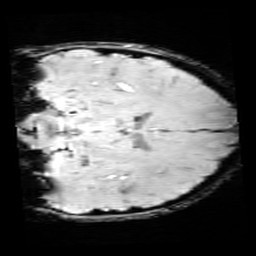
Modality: SWI
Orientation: coronal
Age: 13
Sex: male
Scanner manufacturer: siemens
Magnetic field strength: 3 T
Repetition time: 0.027 s
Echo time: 0.02 s